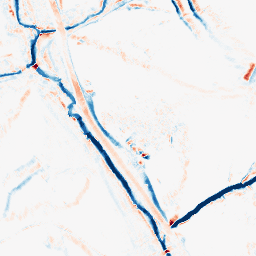
Category: morphological
Decomposition family: morphological_diamond
Decomposition parameters: operation: average
radius: 5
Upsampling method: bicubic
Upsampling parameters: scale: 4
Upsampling scale: 4